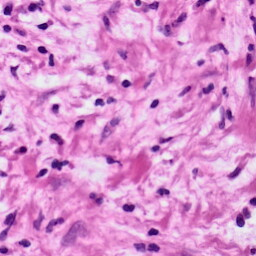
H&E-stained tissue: Ovarian